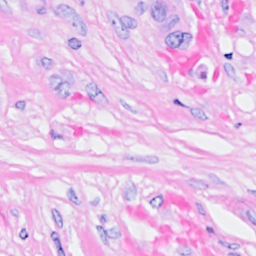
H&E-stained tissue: Breast